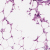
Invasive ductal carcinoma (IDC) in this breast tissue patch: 0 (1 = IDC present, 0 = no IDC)